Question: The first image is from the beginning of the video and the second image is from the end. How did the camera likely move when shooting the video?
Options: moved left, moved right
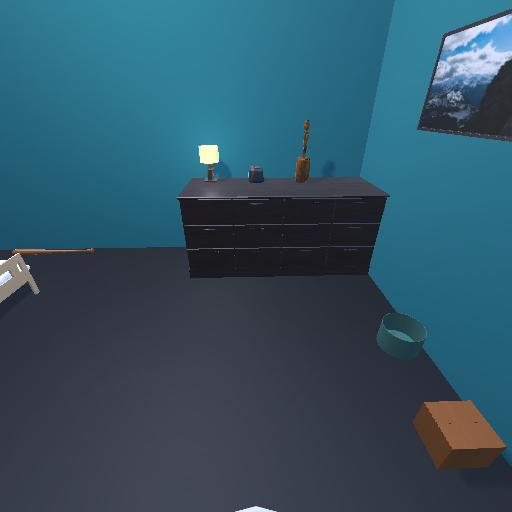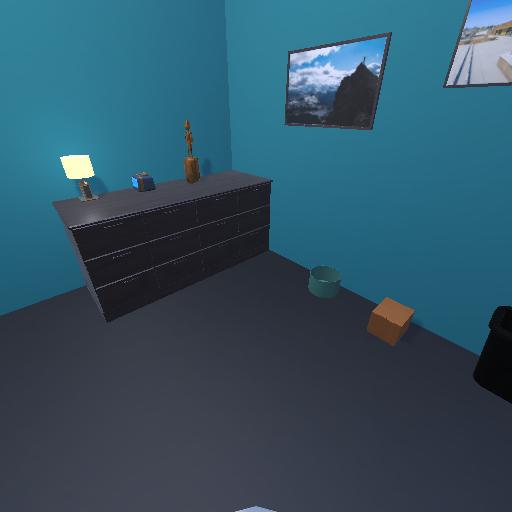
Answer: moved left